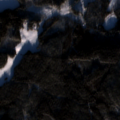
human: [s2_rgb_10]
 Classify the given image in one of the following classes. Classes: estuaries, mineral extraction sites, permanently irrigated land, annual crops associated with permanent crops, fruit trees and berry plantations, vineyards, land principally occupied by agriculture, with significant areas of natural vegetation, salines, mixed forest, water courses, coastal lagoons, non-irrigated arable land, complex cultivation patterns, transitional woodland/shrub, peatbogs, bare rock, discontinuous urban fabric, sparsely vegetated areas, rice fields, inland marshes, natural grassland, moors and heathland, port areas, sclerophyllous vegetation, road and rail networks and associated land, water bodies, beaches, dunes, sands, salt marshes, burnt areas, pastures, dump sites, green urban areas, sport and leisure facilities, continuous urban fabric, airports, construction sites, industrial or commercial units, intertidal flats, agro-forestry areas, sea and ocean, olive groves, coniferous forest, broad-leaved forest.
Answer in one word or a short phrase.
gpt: coniferous forest, mixed forest